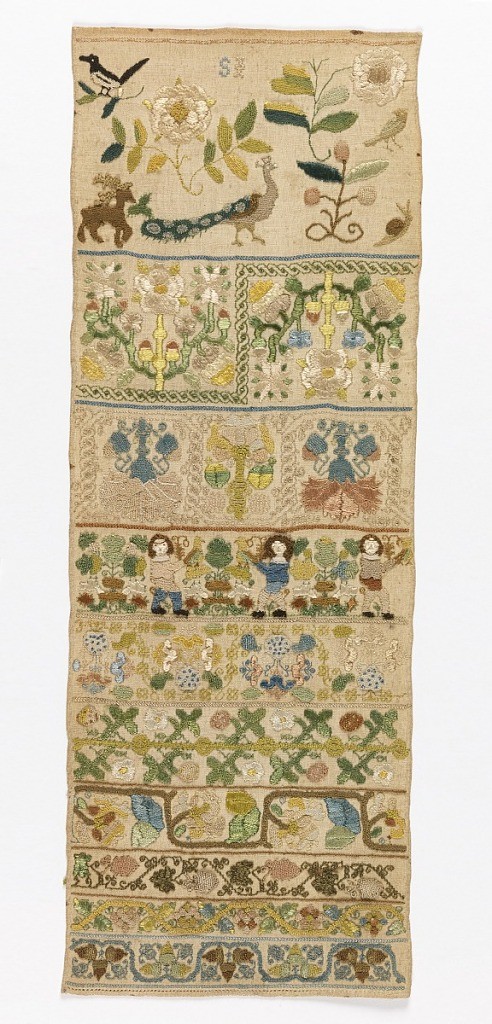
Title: Sampler
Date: late 17th century
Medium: silk embroidery on linen foundation Technique: embroidered in running, double running, herringbone, stem, back, eyelet, cross, knot and satin stitches with detached looping on plain weave foundation
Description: Bands of multicolor pattern. Peacock and deer at top.